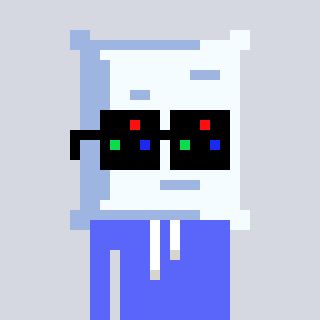
a pixel art character with square black sunglasses, a pillow-shaped head and a purple-colored body on a cool background